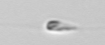
Label: flagellate_morphotype3